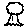
Label: tree